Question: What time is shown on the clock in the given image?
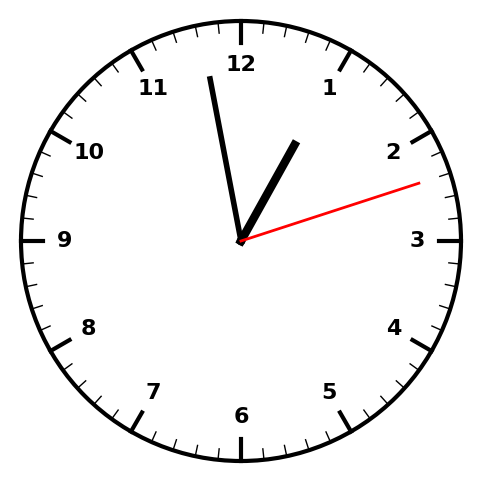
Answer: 12:58:12